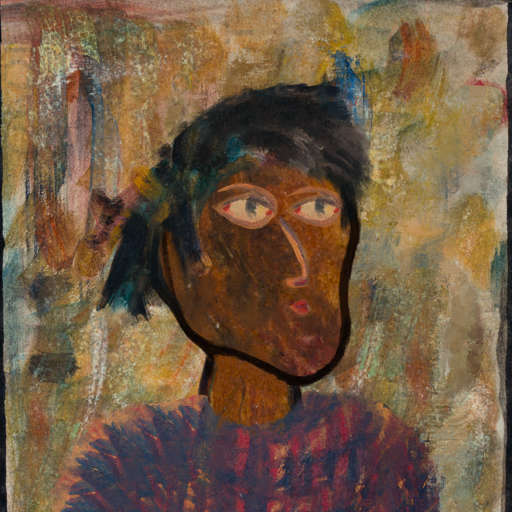
Background: Pipe, Head And Neck Side: Mosgoul, Face Side: GypsyMother, Bust: In_The_Sun, Hair Side: Pipe, Head Accessory: Blank, Second Necklace: Blank, Necklace: Blank, Baby: Blank